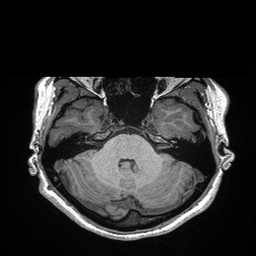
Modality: T1w
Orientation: coronal
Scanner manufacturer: siemens
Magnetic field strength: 3 T
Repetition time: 2.3 s
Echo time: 0.00298 s